Field crop: maize
Growth stage: 2
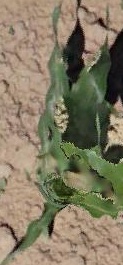
Species: maize